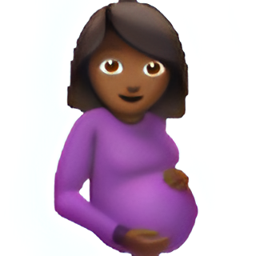
Name: pregnant woman
Emoji: 🤰🏾
Group: People & Body
Sub-group: person-role